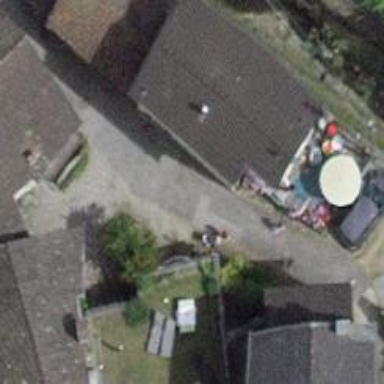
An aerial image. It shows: Alleyway designated as service road.